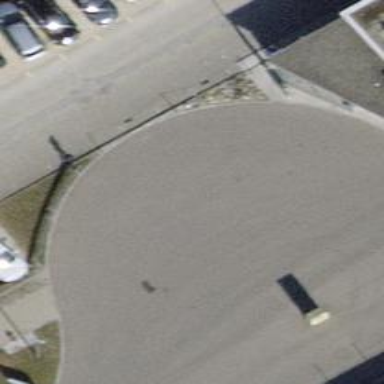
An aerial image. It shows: Turning circle on the road.